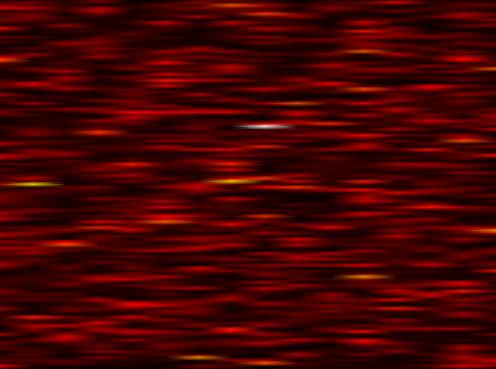
Label: WOLA